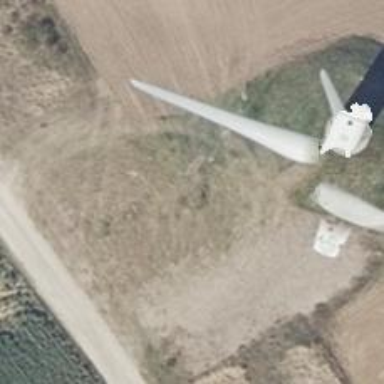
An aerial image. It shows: Wind generator powered by horizontal axis wind turbine.